Aerial crown-view tile of a tropical tree (Barro Colorado Island, Panama), acquired 20250616:
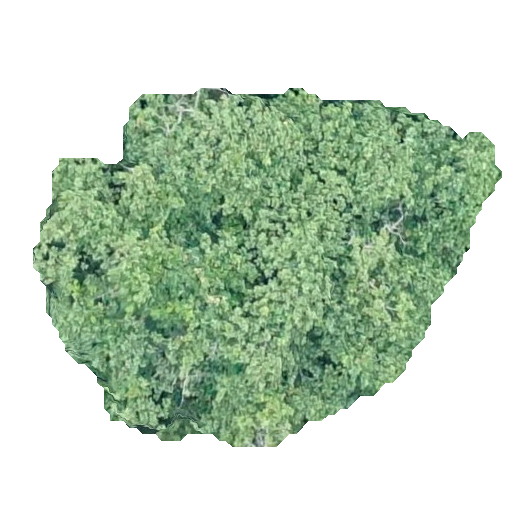
Species: Hieronyma alchorneoides
GBIF accepted scientific name: Hieronyma alchorneoides
Crown area: 176.247 m²